Interaction volume radius: 5 \u00c5
Interaction volume height: 25 \u00c5
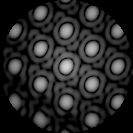
Disorder parameter: 0.006123